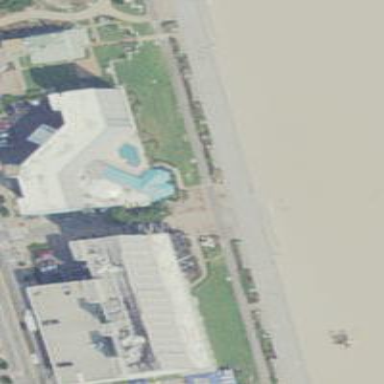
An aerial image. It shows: Commercial building used as hotel.